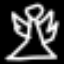
Label: angel